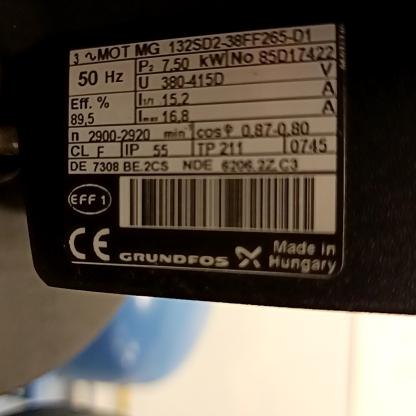
Klasa: tabliczka-znamionowa